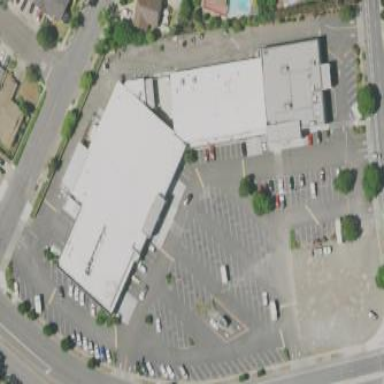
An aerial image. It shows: Retail area.